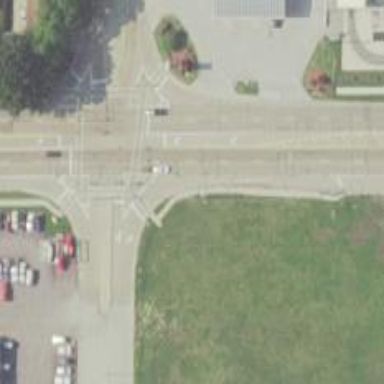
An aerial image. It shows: Crossing on the road with line markings.